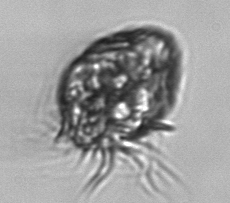
Label: Strombidium_morphotype1